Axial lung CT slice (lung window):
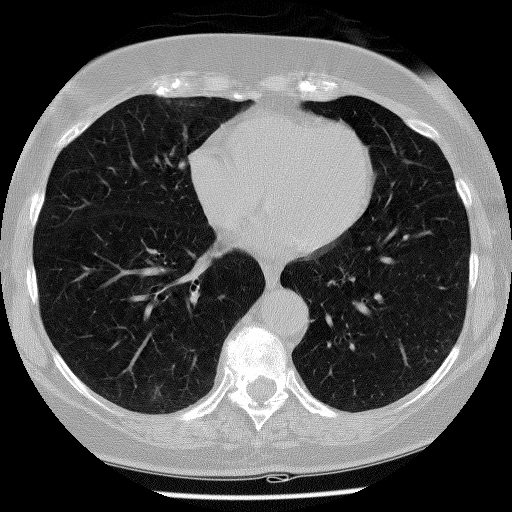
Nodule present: no